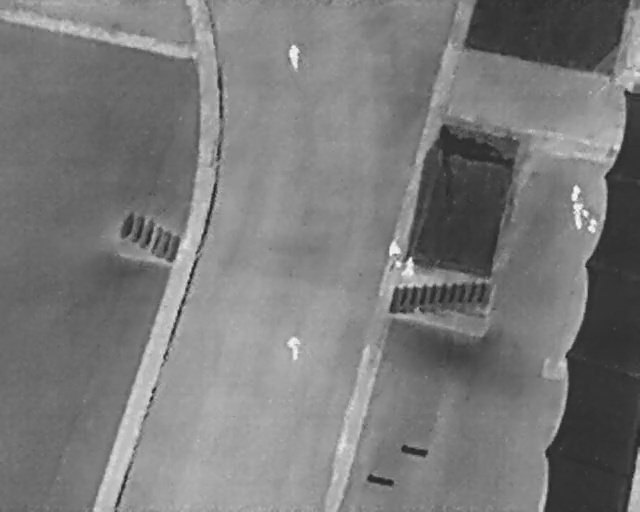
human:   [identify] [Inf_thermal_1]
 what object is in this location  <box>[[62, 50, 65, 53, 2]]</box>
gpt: <ref>1 medium person at the center</ref>